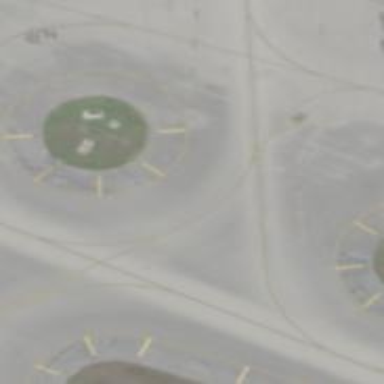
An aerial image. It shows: Image of taxiway at airport.